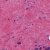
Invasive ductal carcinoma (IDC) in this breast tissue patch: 0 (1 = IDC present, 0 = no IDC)